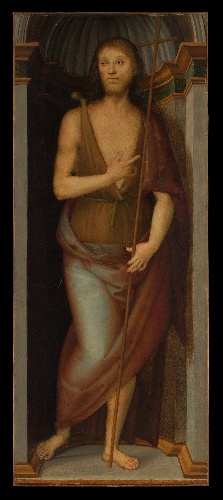
Title: Saint John the Baptist; Saint Lucy
Artist: Perugino (Pietro di Cristoforo Vannucci)
Artist bio: Italian, Città della Pieve, active by 1469–died 1523 Fontignano
Object type: Painting
Classification: Paintings
Medium: Oil(?) on wood
Dimensions: Each 63 x 26 3/8 in. (160 x 67 cm)
Department: European Paintings
Credit line: Gift of The Jack and Belle Linsky Foundation, 1981
Accession year: 1981
Repository: Metropolitan Museum of Art, New York, NY
Tags: Saint John the Baptist|Men|Women|Saint Lucy